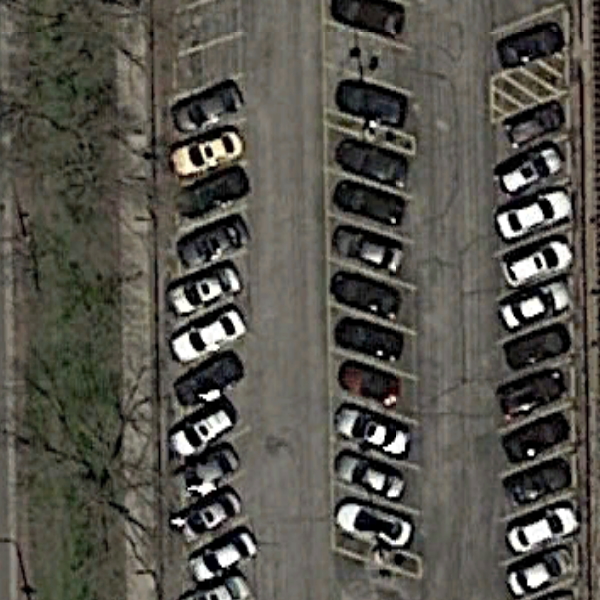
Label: Parking